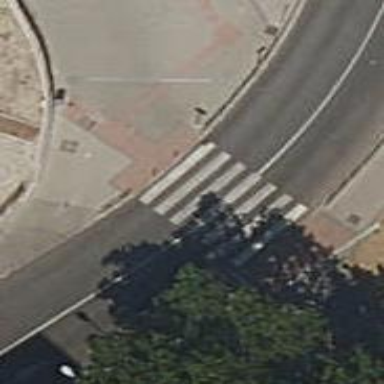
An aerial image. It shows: Pedestrian road.